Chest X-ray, PA view. Patient: 64 years old, sex M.
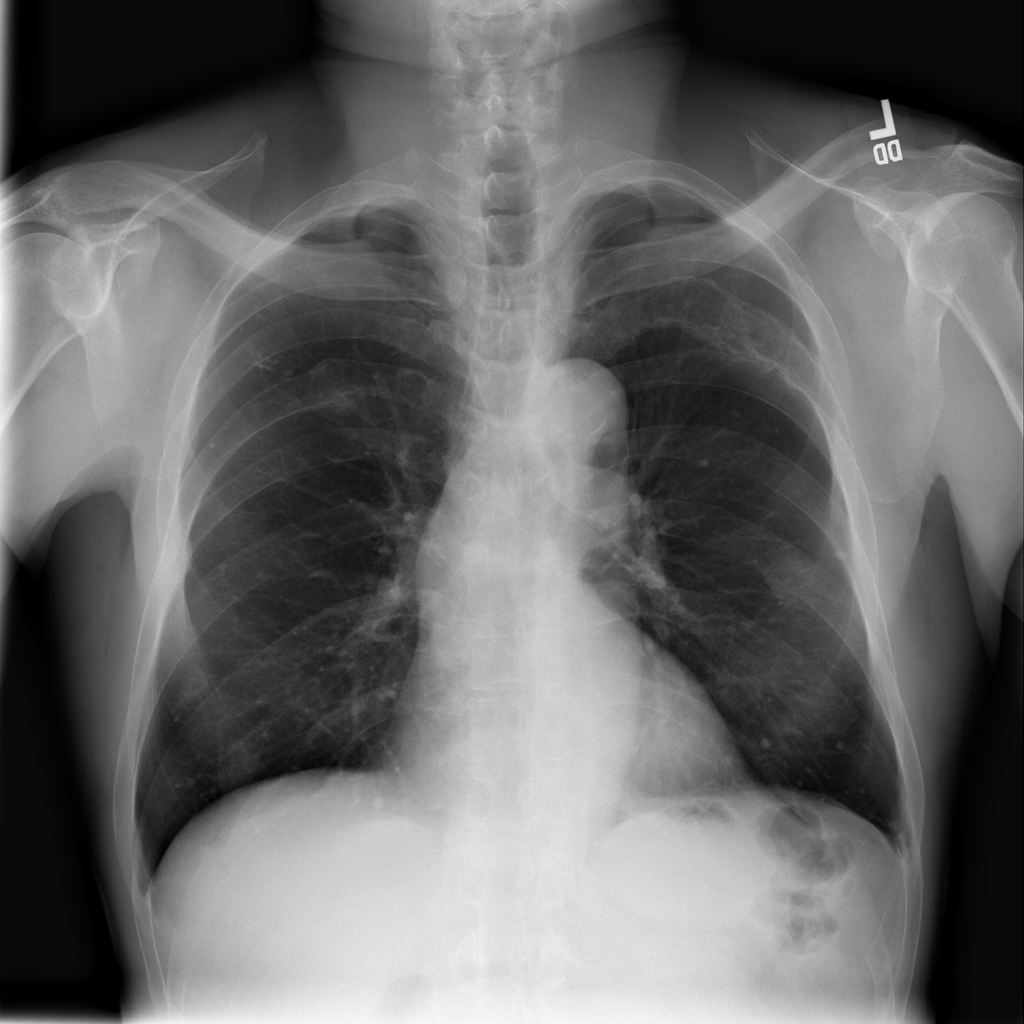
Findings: Nodule